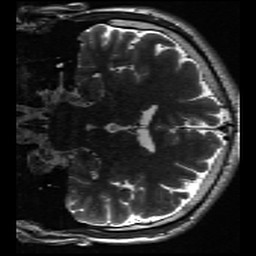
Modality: inplaneT2
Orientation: coronal